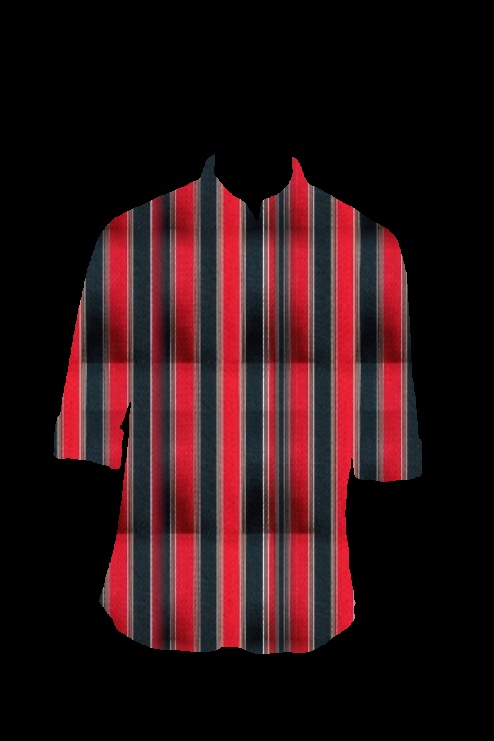
red black stripe polo shirt